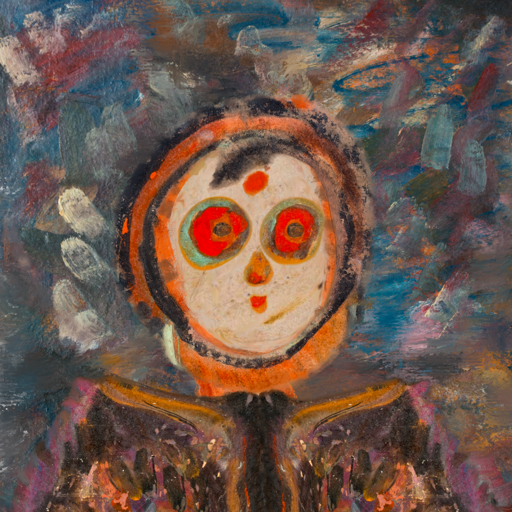
Background: Boggyland, Head And Neck Front: Rupkatha, Face Front: Sisters, Bust: Gypsy_Queen, Hair Front: Childish, Head Accessory: Blank, Second Necklace: Blank, Necklace: Blank, Baby: Blank